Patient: sex F, age 57
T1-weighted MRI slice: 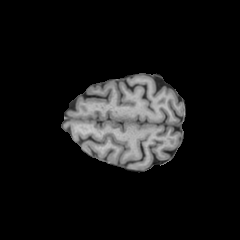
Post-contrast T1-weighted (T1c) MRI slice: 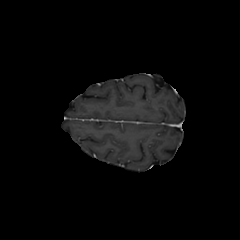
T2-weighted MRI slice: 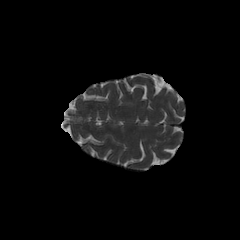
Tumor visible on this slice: no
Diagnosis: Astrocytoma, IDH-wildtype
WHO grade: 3